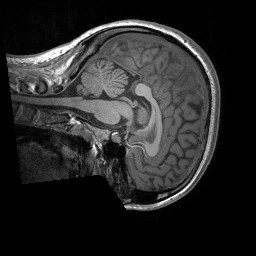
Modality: T1w
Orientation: sagittal
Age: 24
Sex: female
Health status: healthy
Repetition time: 1.9 s
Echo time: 0.00252 s